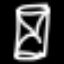
Label: hourglass